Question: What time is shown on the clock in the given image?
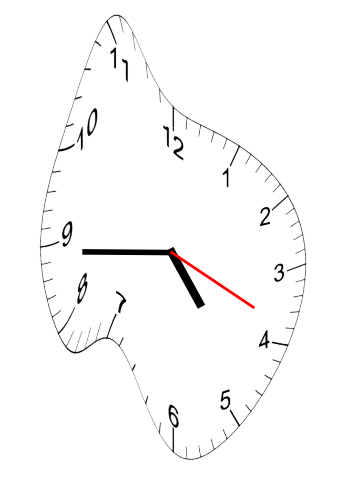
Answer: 04:44:19